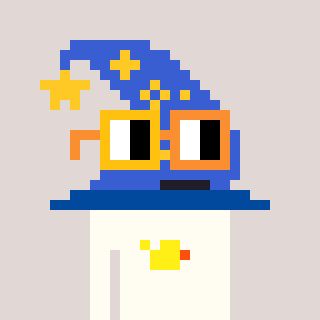
a pixel art character with square yellow and orange glasses, a wizard hat-shaped head and a grayscale-colored body on a warm background